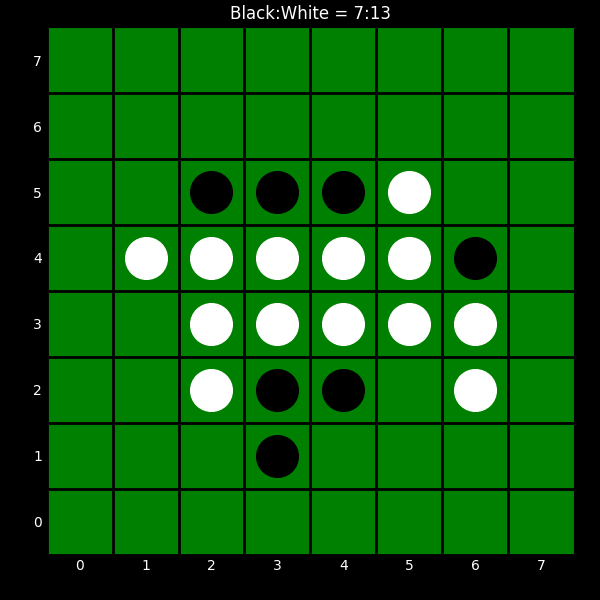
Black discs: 7
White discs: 13